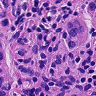
Metastatic tissue present: yes